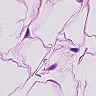
Metastatic tissue present: no